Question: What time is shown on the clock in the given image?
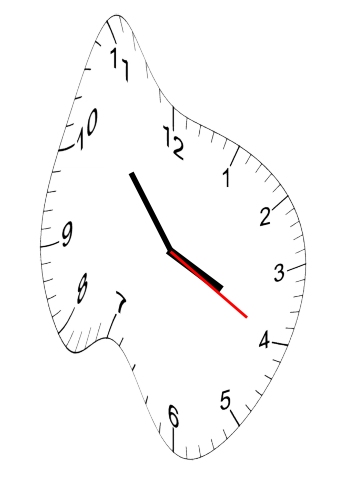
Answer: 03:53:20